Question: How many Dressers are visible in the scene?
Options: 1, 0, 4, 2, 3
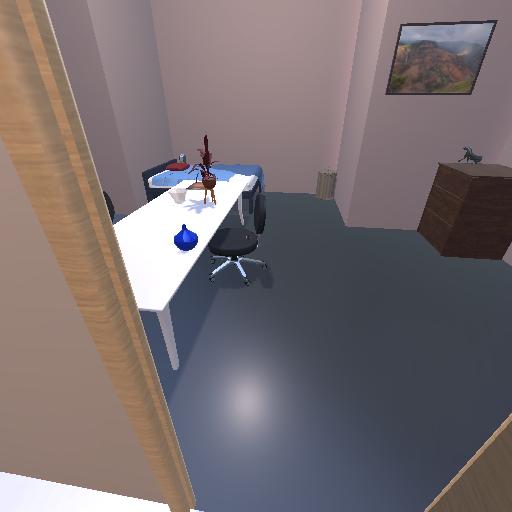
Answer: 1